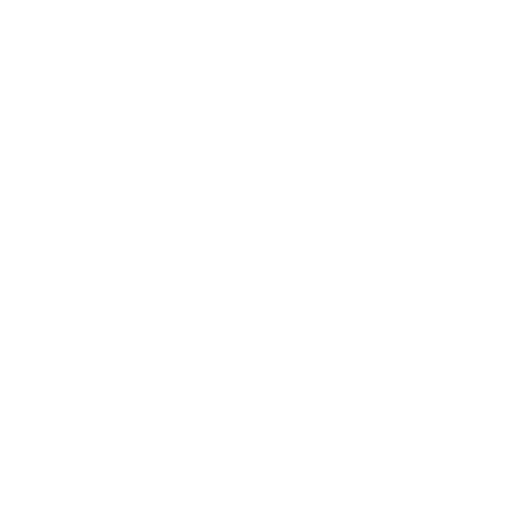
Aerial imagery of valley in California named Mendocino Canyon containing only unknown